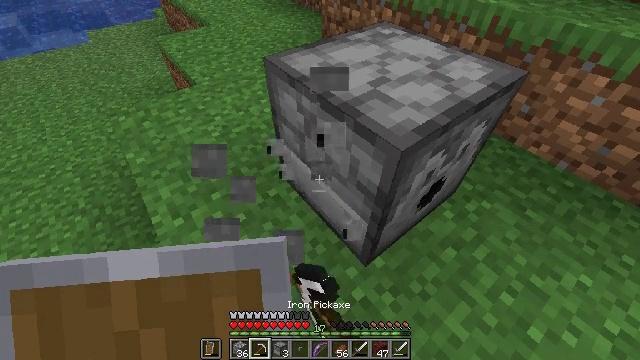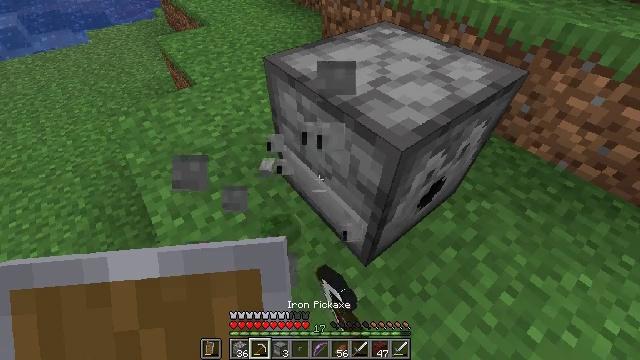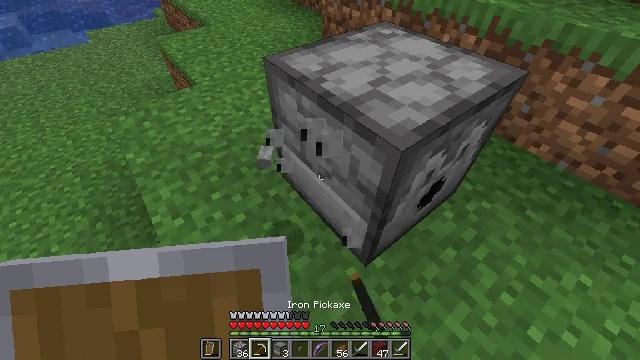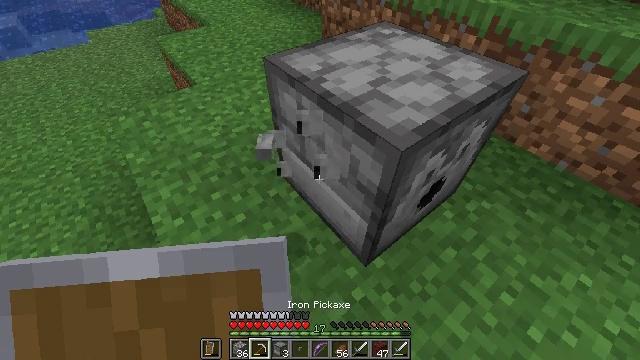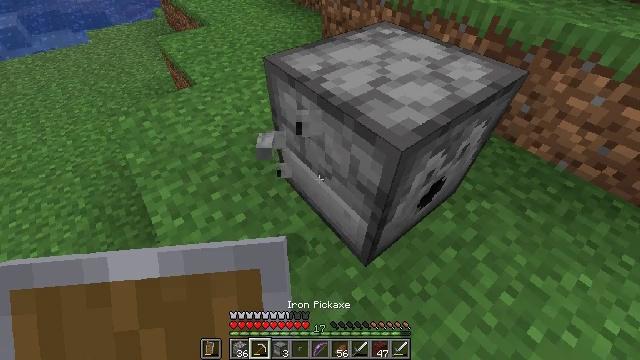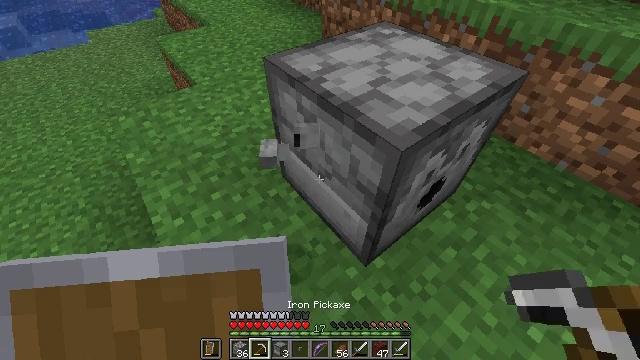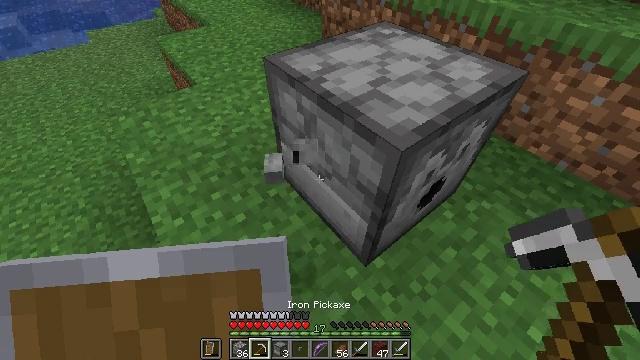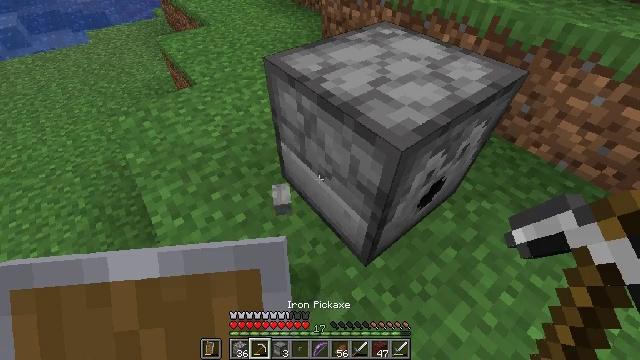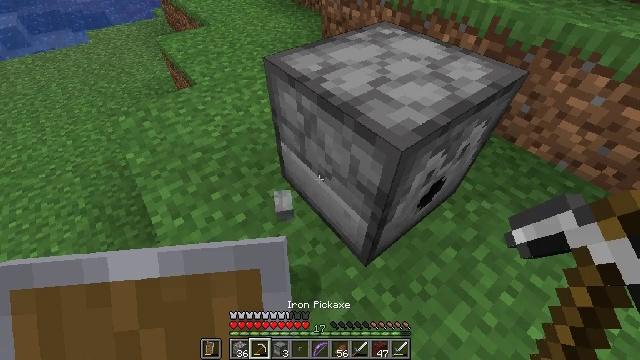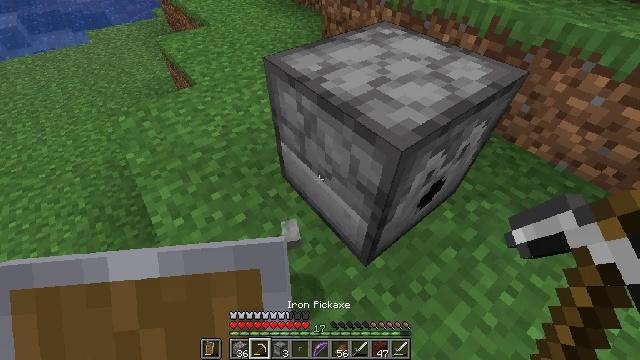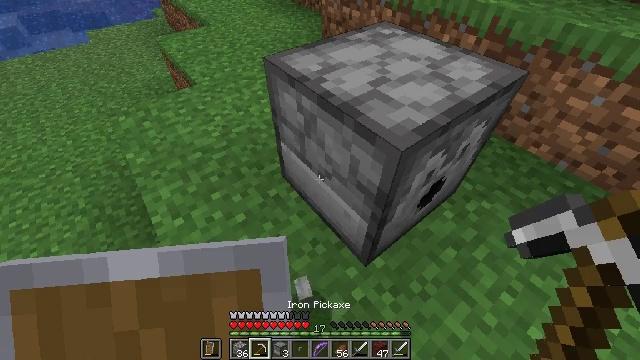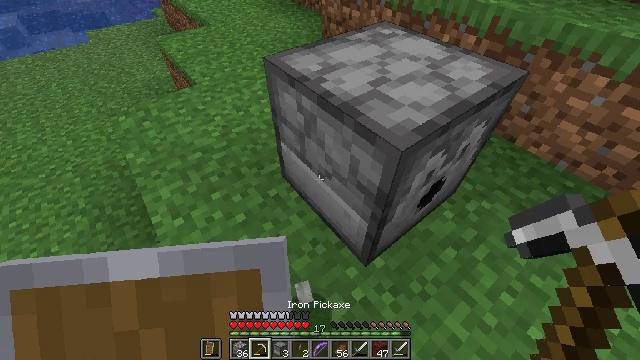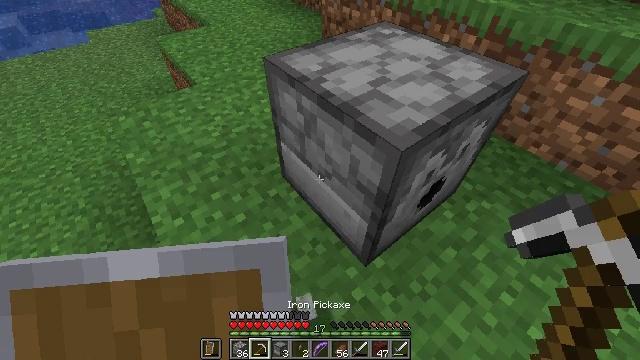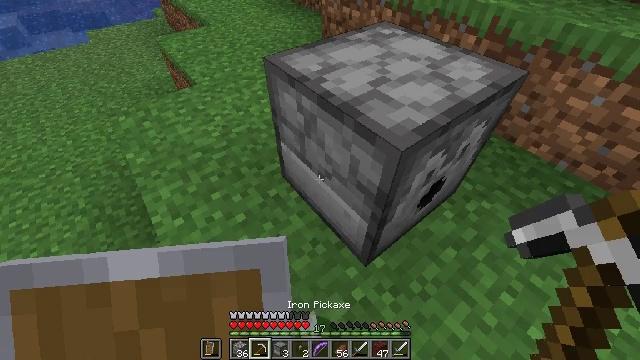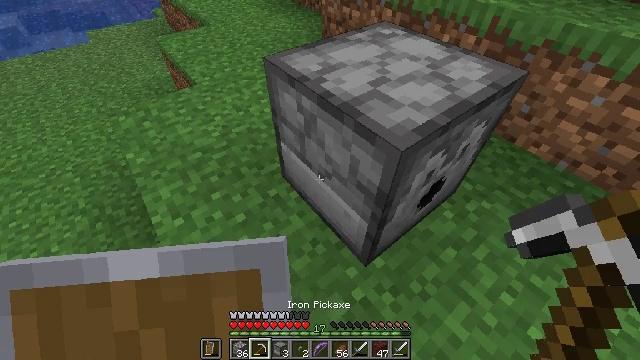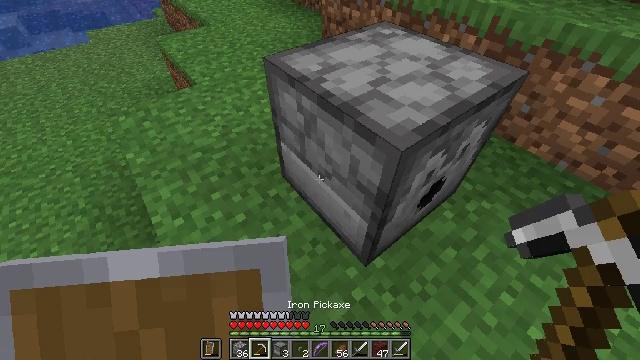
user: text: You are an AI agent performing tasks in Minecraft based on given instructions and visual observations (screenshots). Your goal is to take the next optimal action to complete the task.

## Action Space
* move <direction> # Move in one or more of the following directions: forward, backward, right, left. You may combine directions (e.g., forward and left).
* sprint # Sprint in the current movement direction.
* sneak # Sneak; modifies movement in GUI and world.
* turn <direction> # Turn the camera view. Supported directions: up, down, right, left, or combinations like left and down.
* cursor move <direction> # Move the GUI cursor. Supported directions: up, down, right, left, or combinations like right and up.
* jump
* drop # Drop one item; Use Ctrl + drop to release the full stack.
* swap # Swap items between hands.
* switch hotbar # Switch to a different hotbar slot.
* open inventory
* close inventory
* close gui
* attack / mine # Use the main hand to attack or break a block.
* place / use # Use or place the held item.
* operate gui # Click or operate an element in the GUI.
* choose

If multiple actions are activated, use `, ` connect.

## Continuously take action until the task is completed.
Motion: motion action
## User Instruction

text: Break the dispenser to pick it up.
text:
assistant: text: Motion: attack / mine
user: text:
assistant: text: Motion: no_op
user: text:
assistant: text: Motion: no_op
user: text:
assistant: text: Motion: no_op
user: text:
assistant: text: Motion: no_op
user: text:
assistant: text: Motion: no_op
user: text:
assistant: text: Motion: no_op
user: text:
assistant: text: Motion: no_op
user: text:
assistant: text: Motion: no_op
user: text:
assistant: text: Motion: no_op
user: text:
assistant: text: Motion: no_op
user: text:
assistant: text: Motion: no_op
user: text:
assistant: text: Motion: no_op
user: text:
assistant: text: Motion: no_op
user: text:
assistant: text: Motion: no_op
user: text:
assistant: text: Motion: no_op
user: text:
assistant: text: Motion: no_op
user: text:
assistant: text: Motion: turn right
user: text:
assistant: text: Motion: turn right
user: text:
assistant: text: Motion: turn right
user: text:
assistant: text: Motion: turn right
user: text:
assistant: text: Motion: no_op
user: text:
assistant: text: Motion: attack / mine
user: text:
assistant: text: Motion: attack / mine
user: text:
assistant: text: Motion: attack / mine
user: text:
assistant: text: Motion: attack / mine
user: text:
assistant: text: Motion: attack / mine
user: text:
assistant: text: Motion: attack / mine
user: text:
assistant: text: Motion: attack / mine
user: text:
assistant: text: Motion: attack / mine